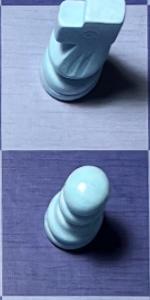
Label: Pawn_White